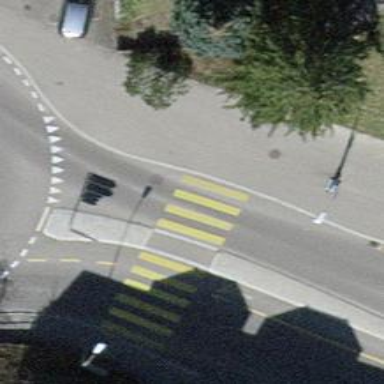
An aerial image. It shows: Marked pedestrian crossing with zebra designation and central island.